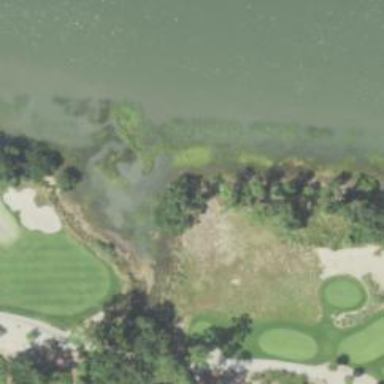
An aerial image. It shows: Golf course feature - water hazard.